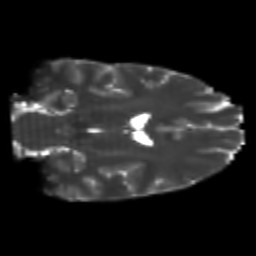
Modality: T2w
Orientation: coronal
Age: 24
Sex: male
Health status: healthy
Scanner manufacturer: philips
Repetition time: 7.475 s
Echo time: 0.08753 s